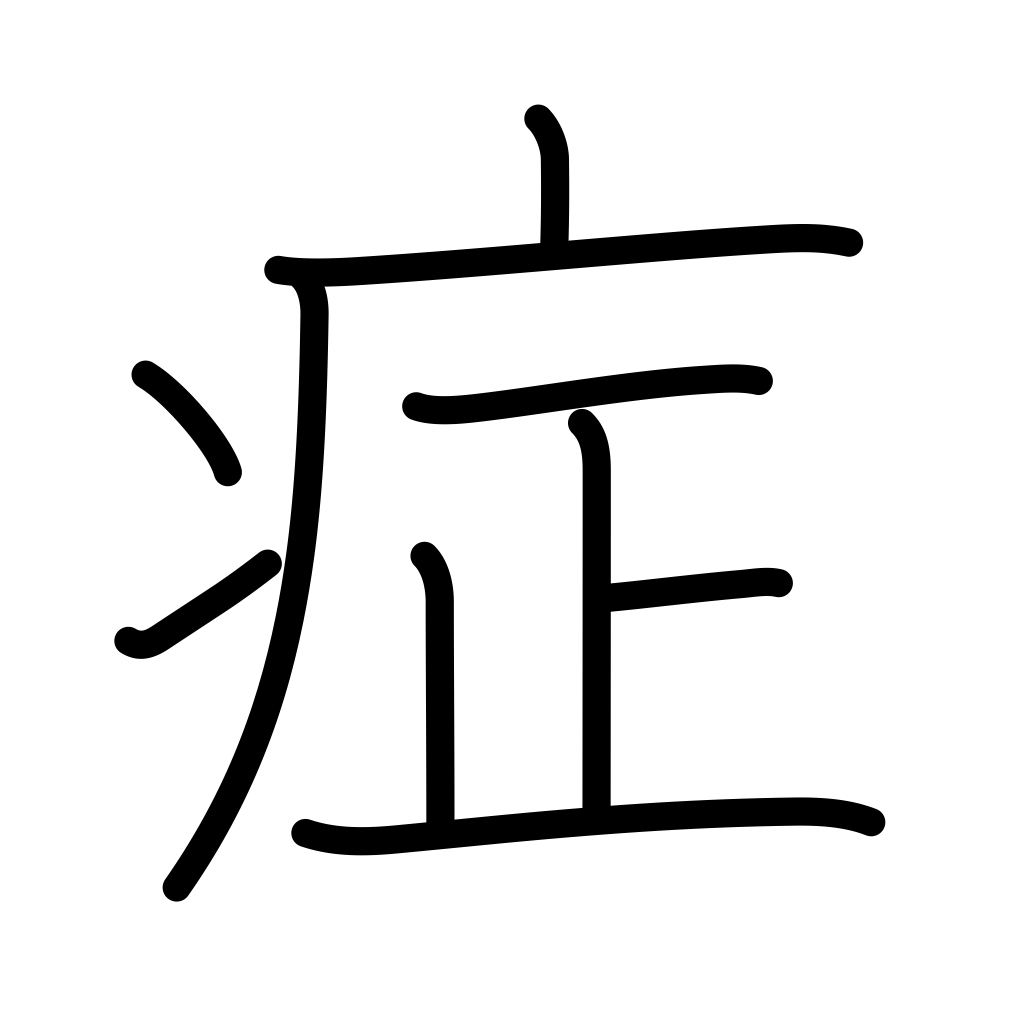
Meaning: symptoms, illness